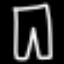
Label: pants